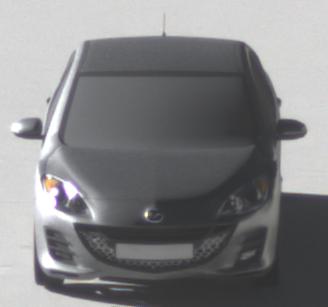
Make: Mazda
Model: 3 1.6
Detailed model: 3 (BL)
Model produced from: 2009/05
Model produced until: 2010/12
Doors: 5
Color: gray
Road condition: dry road
Daytime: morning or afternoon
Contrast: high contrast